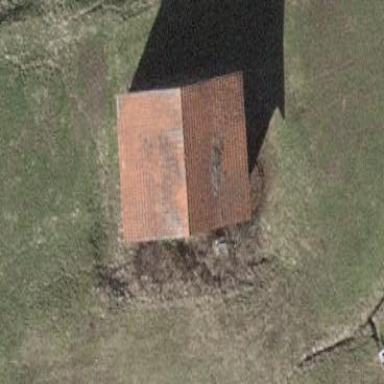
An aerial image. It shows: Building with gabled roof oriented across.